Question: I am trying to create a chart using jQplot. It works good but I want to have a legend like <URL> . But my legend is not working like on jqplot website. The picture of the output shown below. Anybody notice what i miss? Here i attach the code
'''
$('#tes').live('pageshow', function() {
var data = [
['A', 12],['B', 9], ['C', 14],
['D', 16],['E', 7]];
var plot1 = jQuery.jqplot ('chart1', [data],
{
seriesDefaults: {
// Make this a pie chart.
renderer: jQuery.jqplot.PieRenderer,
rendererOptions: {
// Put data labels on the pie slices.
// By default, labels show the percentage of the slice.
showDataLabels: true,
dataLabels: 'value'
}
},
legend: { show:true, location: 'e' }
}
);
});
'''

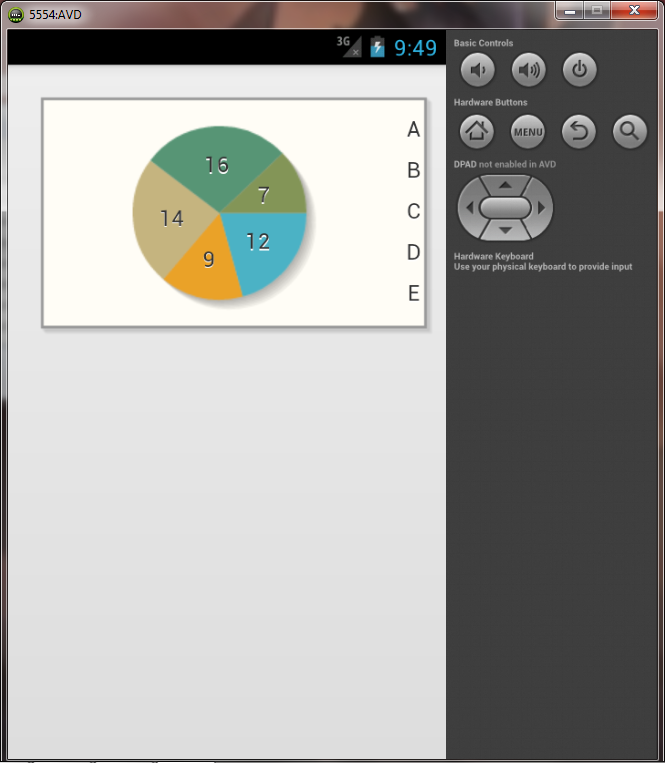
Answer: I already solve the problem. the problem is because i haven't add jquery.jqplot.css file